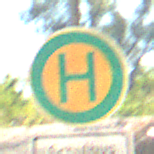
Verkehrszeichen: Haltestelle
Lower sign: ZeitangabenMitBeschraenkungAufWochentage5
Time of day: MorningAfternoon
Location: Outdoor (Nature)
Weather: PartlyCloudy
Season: NotSpecified
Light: Natural